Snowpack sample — Snodgrass Mountain, Crested Butte, Colorado (2/4/25, 12:06 PM MST)
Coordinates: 38.923, -106.968
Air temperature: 35 °F
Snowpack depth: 80 cm
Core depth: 30 cm
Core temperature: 35.6 °F
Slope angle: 14°, slope face: 78°
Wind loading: low
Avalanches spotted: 0
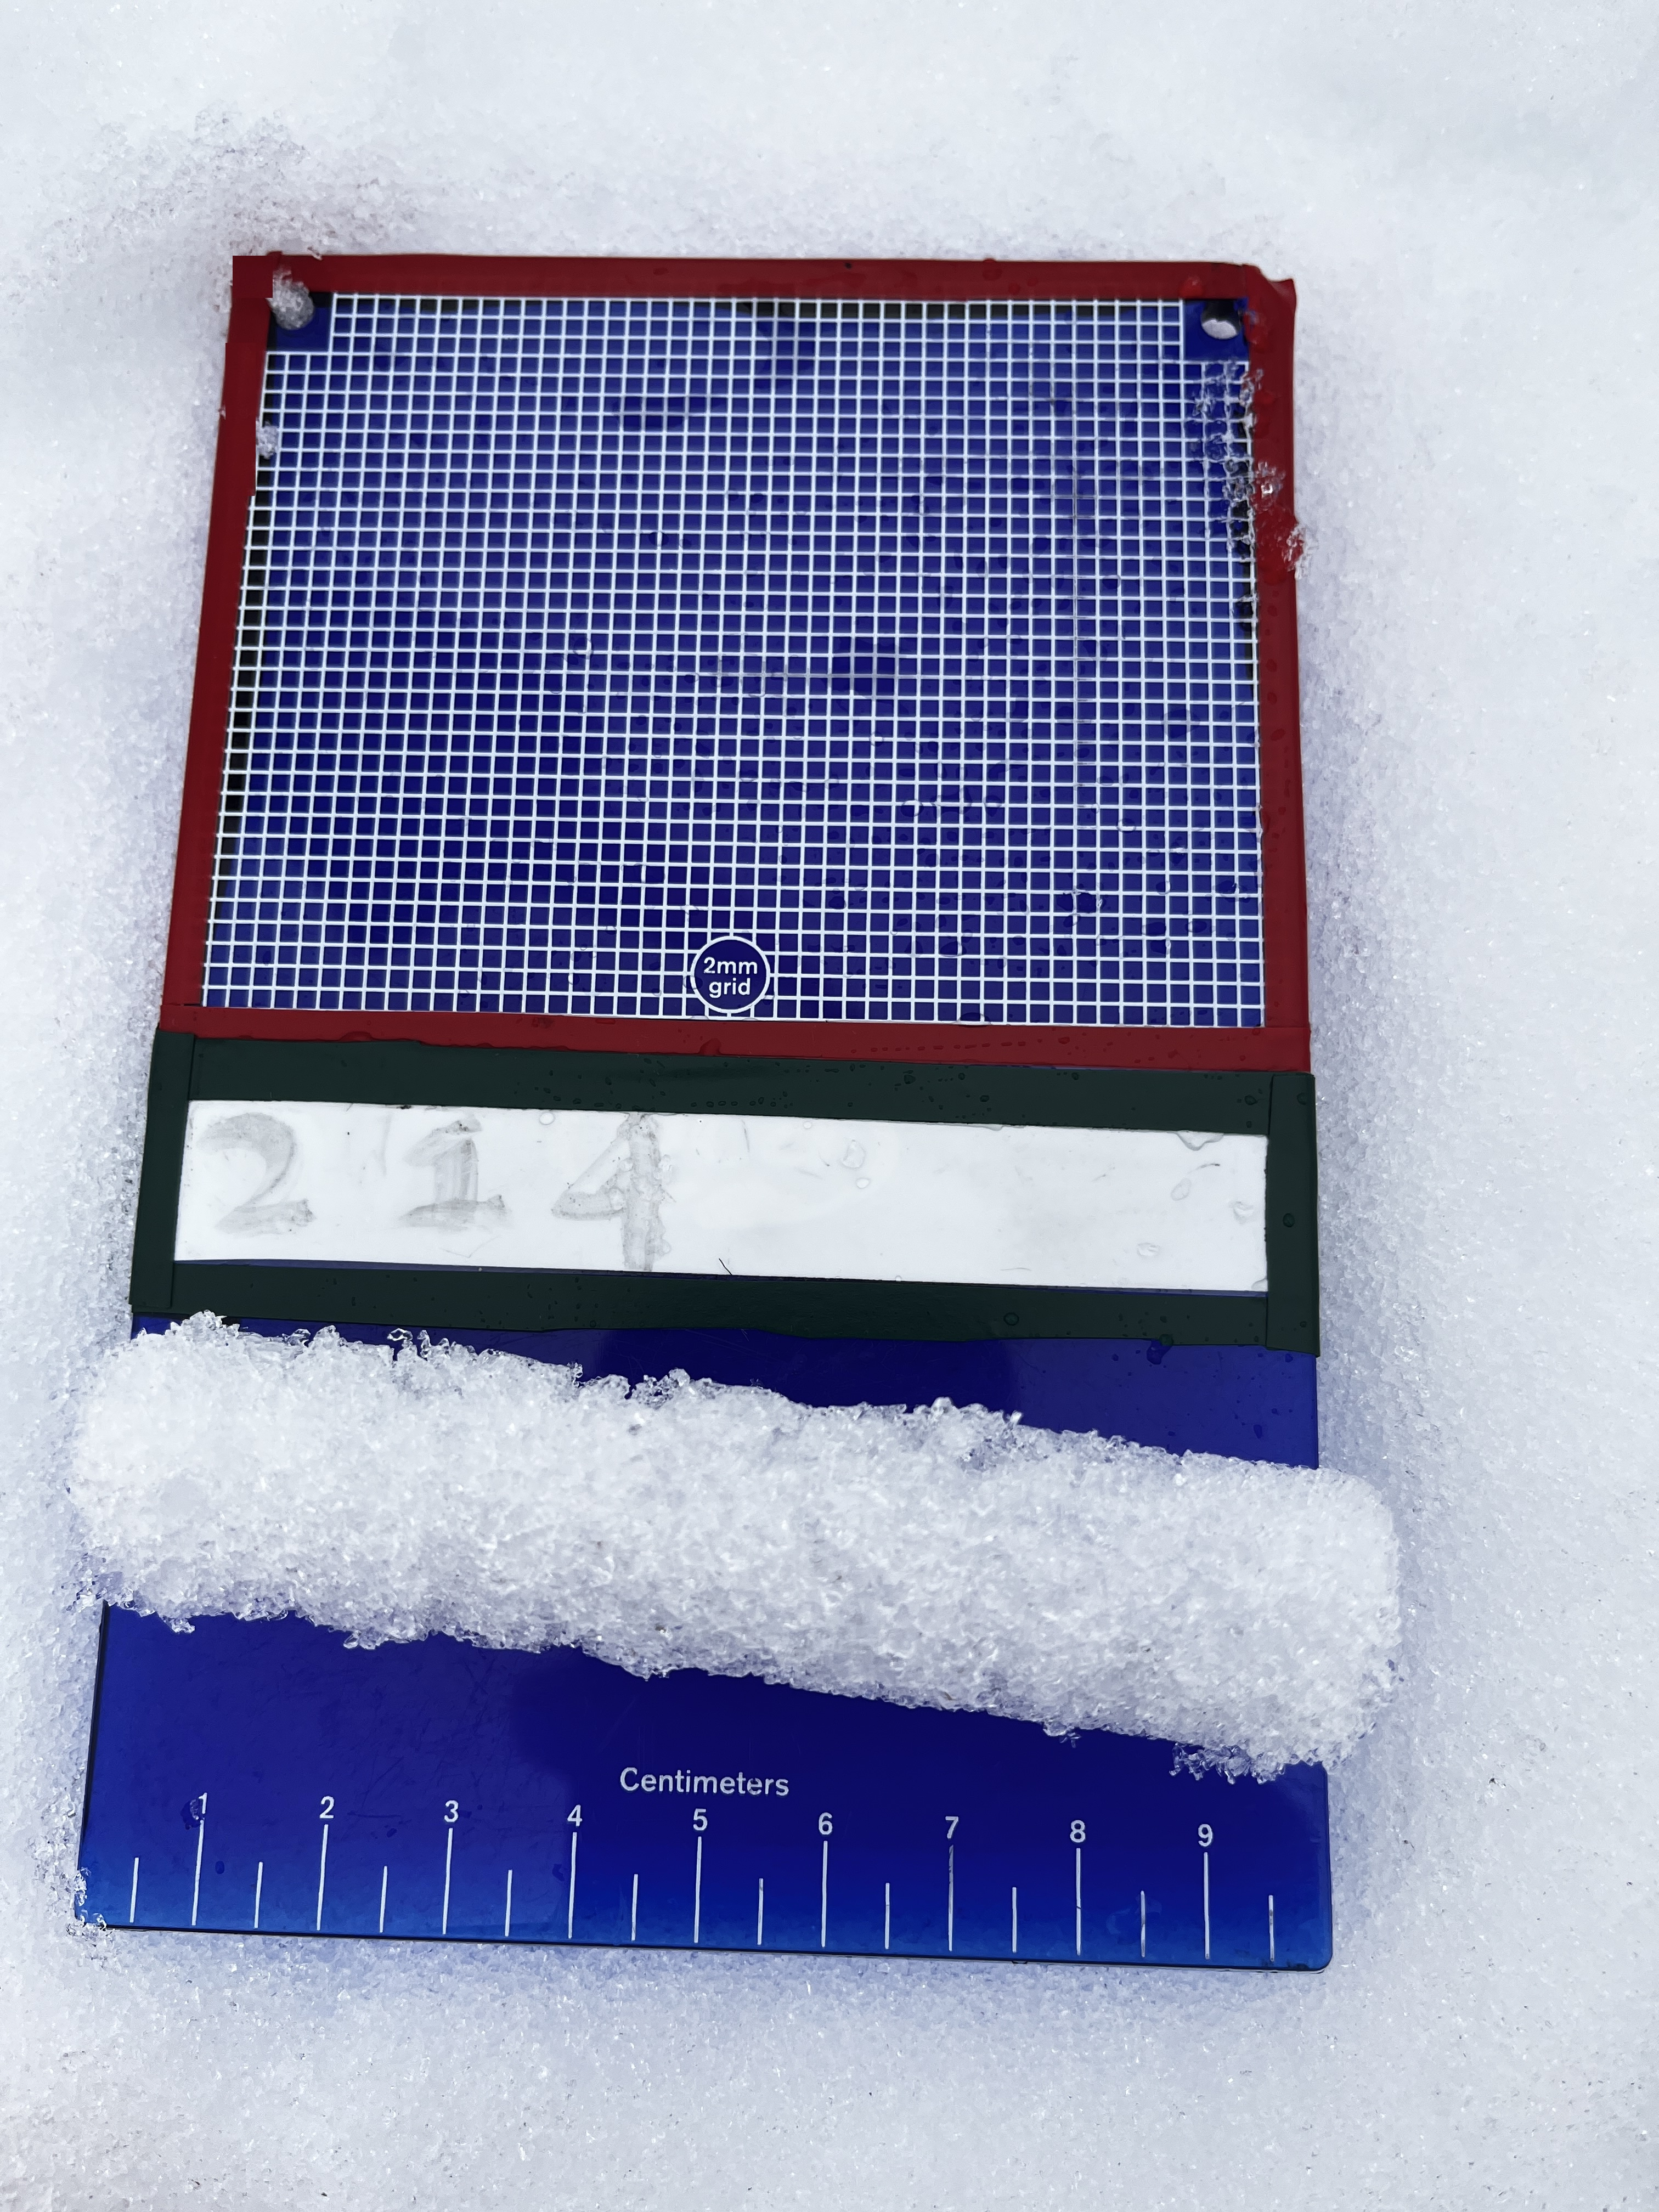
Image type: crystal_card
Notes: No avalanches nearby, unusually warm weather for the last month reported by residents, Collected 25 yards from treeline